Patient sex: M
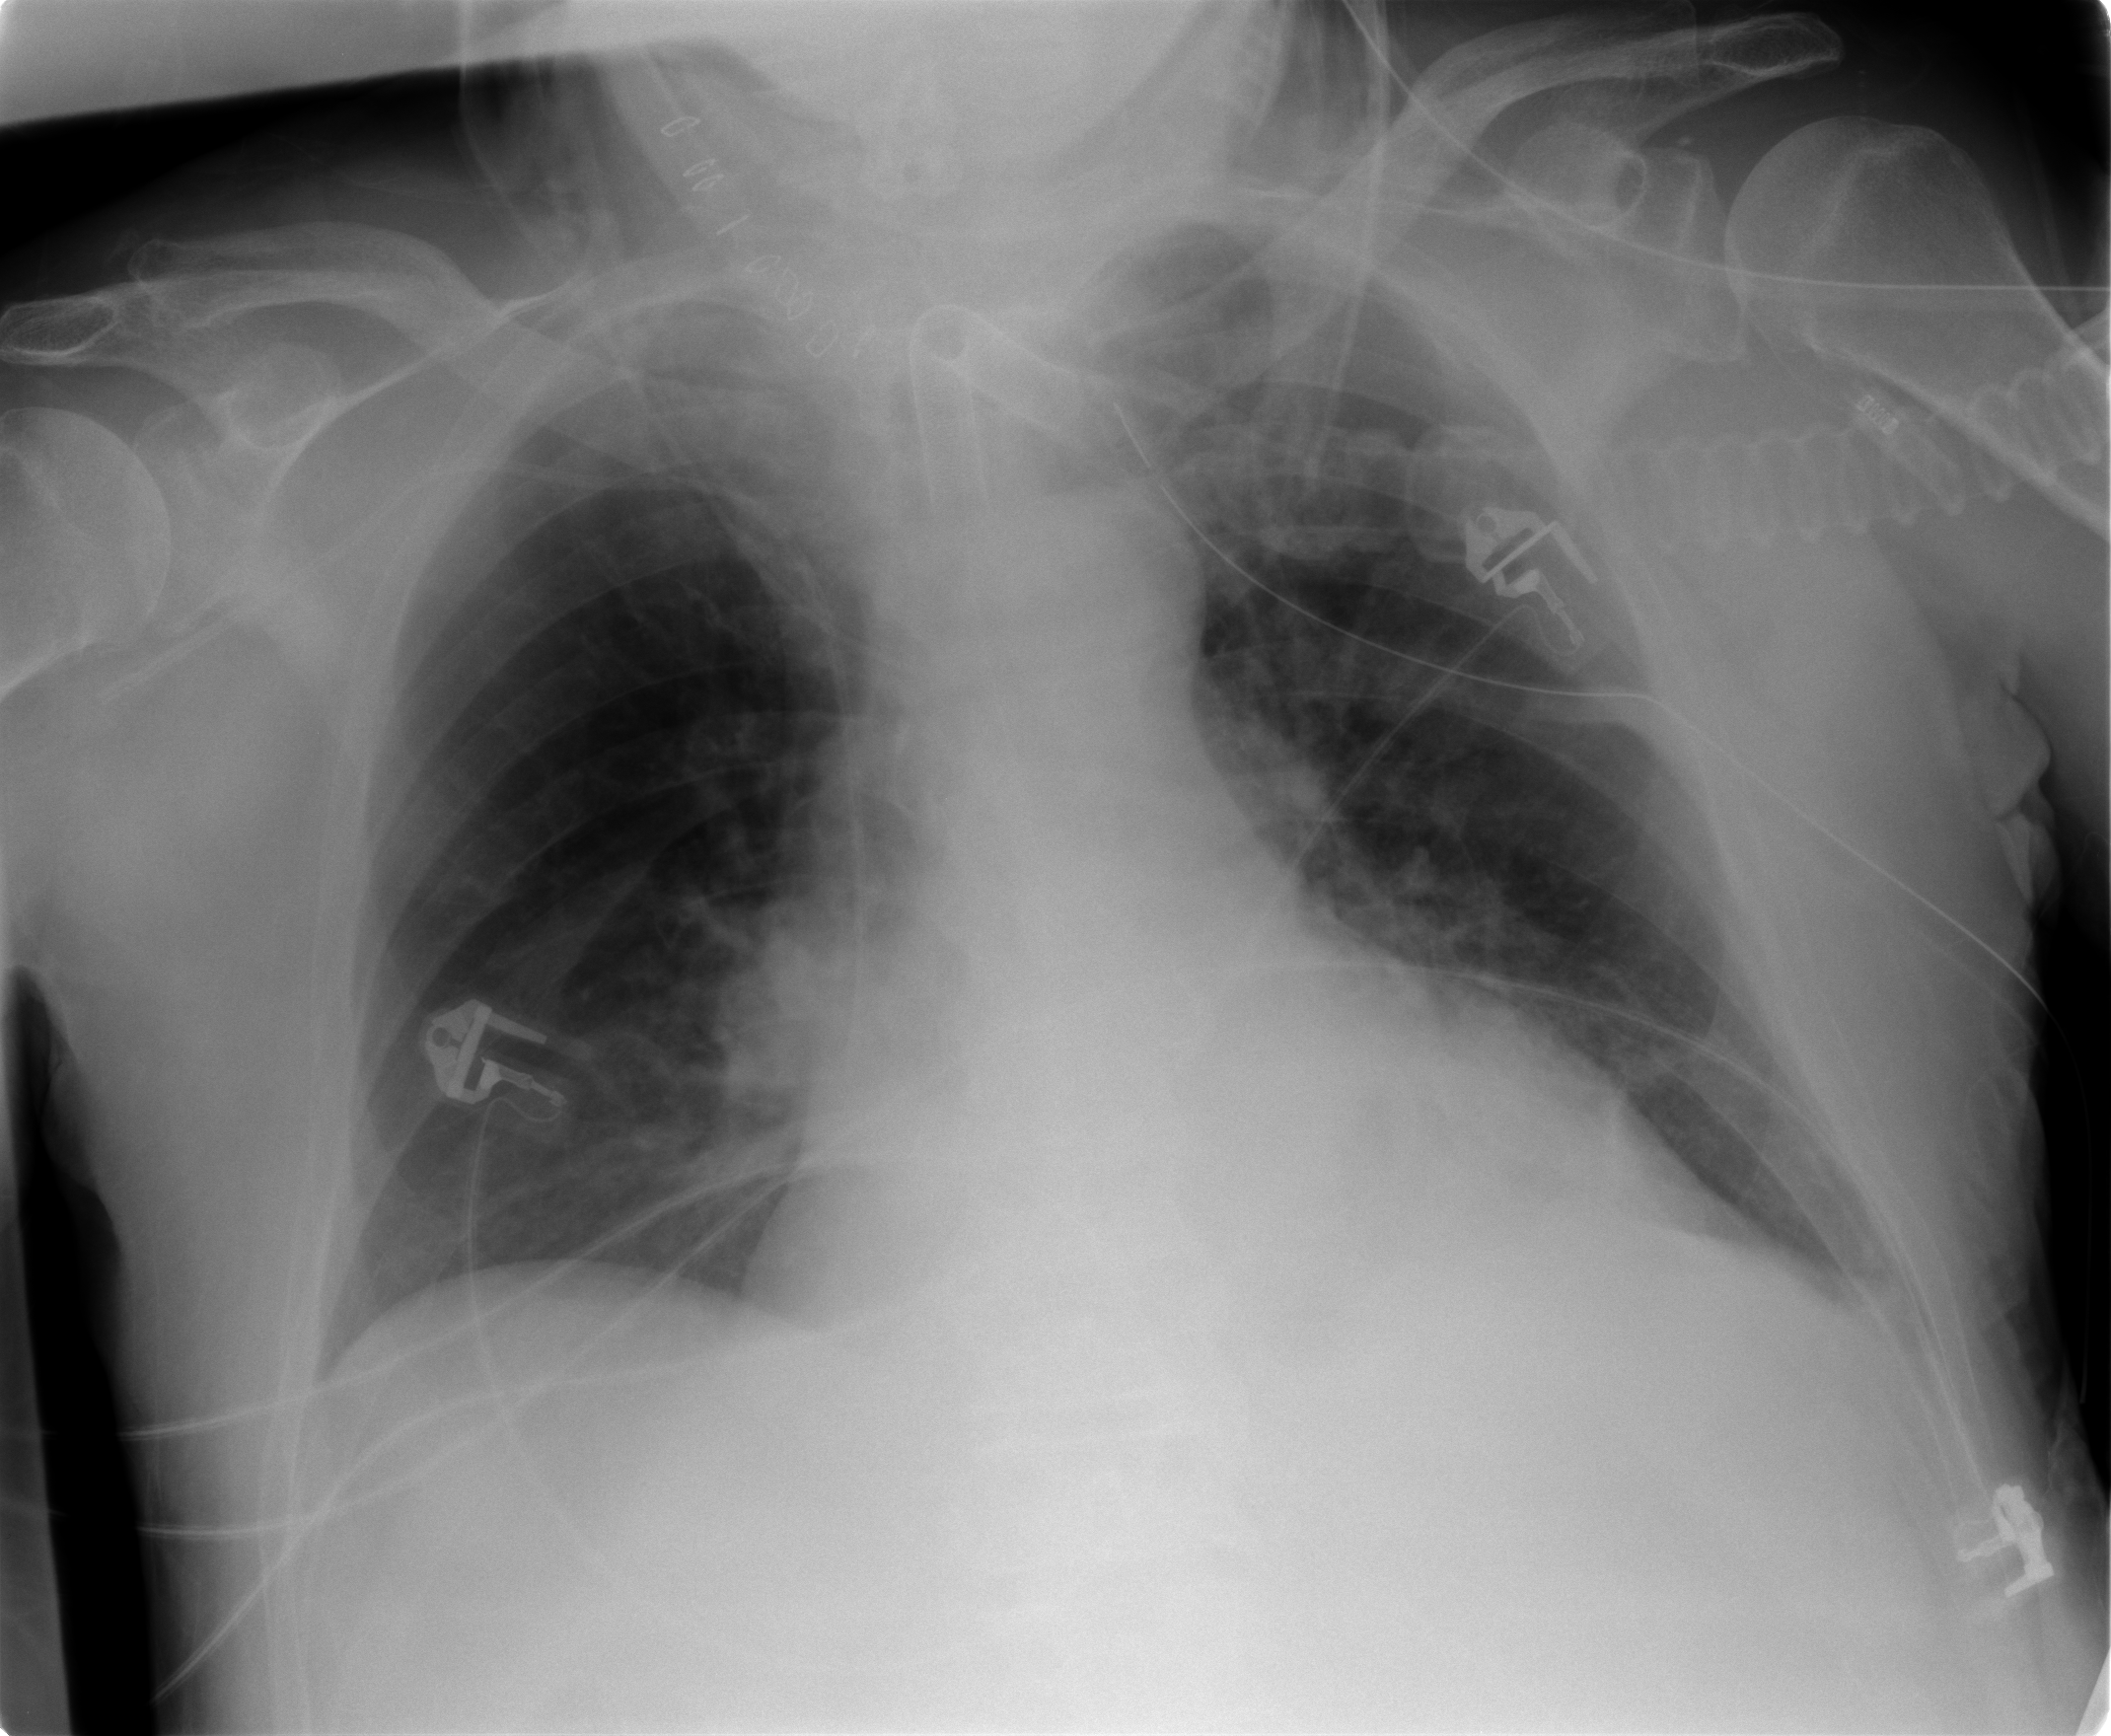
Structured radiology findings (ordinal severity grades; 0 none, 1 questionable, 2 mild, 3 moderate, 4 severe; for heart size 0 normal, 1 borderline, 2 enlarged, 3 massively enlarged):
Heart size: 2
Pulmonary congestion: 1
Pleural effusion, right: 0
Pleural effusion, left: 1
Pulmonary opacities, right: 0
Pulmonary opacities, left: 0
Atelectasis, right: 1
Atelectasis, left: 1